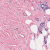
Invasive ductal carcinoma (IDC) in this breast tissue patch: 0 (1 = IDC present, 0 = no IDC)